Field crop: maize
Growth stage: 2
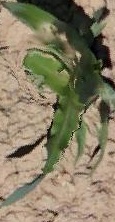
Species: maize